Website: walmart
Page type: account-dashboard
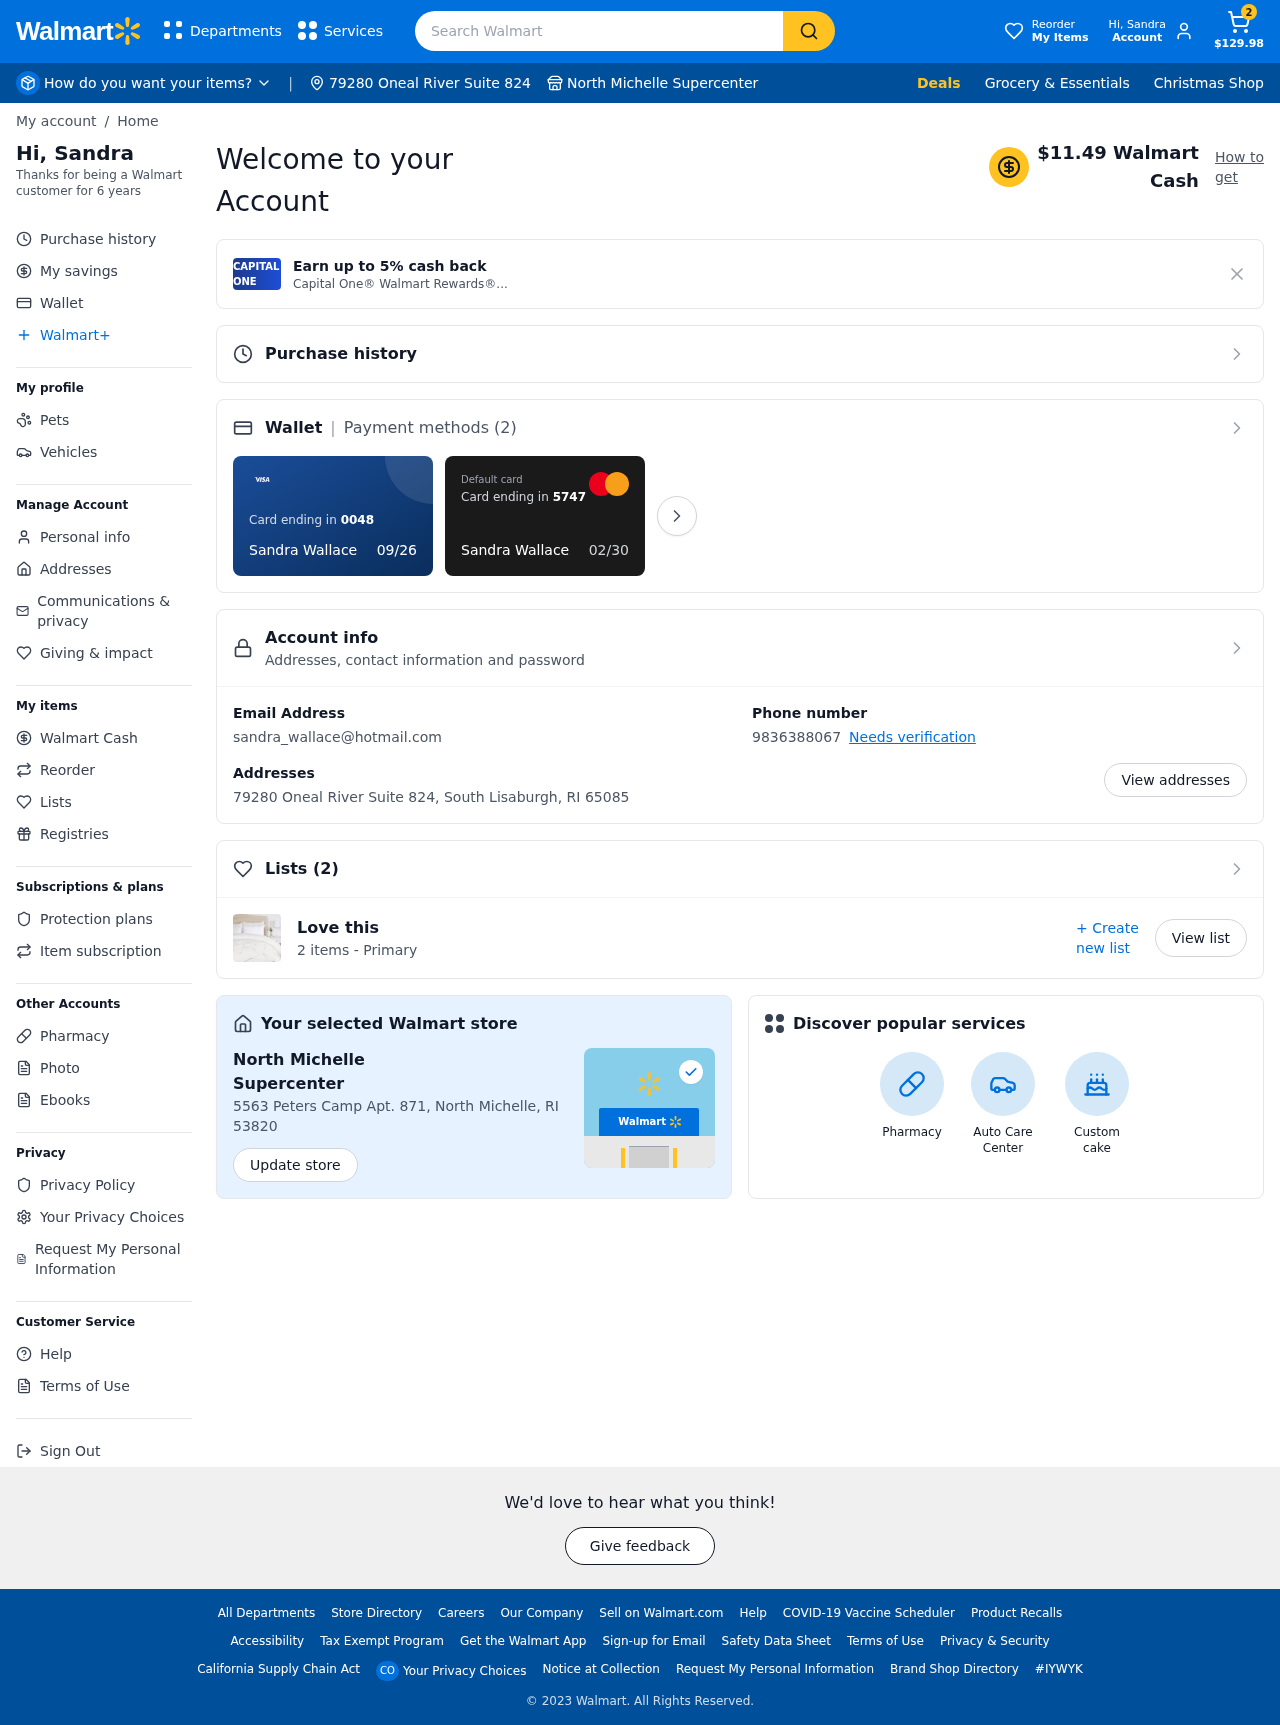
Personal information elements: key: PII_CARD_EXPIRY
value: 09/26
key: PII_CARD_LAST4
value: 0048
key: PII_EMAIL
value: sandra_wallace@hotmail.com
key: PII_FIRSTNAME
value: Sandra
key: PII_FULLNAME
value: Sandra Wallace
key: PII_LOCATION1_CITY
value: North Michelle Supercenter
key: PII_LOCATION1_CITY
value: North Michelle
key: PII_LOCATION1_CITY_STATE_ZIP
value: North Michelle, RI 53820
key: PII_LOCATION1_STREET
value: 5563 Peters Camp Apt. 871
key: PII_PHONE
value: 9836388067
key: PII_STREET
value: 79280 Oneal River Suite 824
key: PII_FIRSTNAME2
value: Sandra
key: PII_FIRSTNAME3
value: Sandra
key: PII_FIRSTNAME_DERIVED
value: Sandra
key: PII_WALMART_CASH
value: $11.49
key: PII_CARD_LAST42
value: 5747
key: PII_LASTNAME
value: Wallace
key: PII_FULLNAME2
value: Sandra Wallace
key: PII_FULLNAME3
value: Sandra Wallace
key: PII_LASTNAME2
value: Wallace
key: PII_LASTNAME3
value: Wallace
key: PII_LASTNAME_DERIVED
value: Wallace
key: PII_FULLNAME_DERIVED
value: Sandra Wallace
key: PII_NAME_FULL_DERIVED
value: Sandra Wallace
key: PII_DOB_DAY
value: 30
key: PII_DOB_DAY_NUMERIC
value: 30
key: PII_CITY_STATE_ZIP
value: South Lisaburgh, RI 65085
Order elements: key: ORDER_NUM_ITEMS
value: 2
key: ORDER_SUBTOTAL
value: $129.98
Search elements: key: HEADER_SEARCH
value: Search Walmart